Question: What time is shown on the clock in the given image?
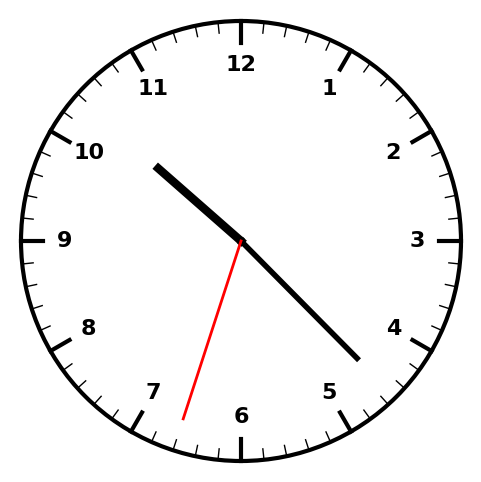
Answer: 10:22:33